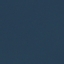
Land use / land cover: SeaLake